Question: Below is the ER diagram with relation among 5 different entities.

My question:
1)
Each of these 5 entities a 'class' as per OOP terminology?
2)
Can you help me understand the meaning of relation(different types of lines) among these 5 entities? Line with a little bubble/ with an angular shape /text
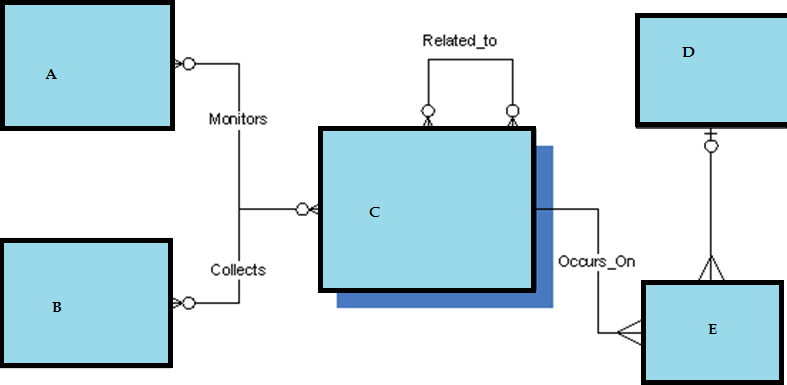
Answer: This is not an UML diagram at all, but an entity-relationship (E-R) diagram and typically shows the DB design. You can easily google it to find the detailed notstional rules, I could quickly find this page:
<URL>
If you want to model DB in UML, you can still do it, using class diagram and eventually restricting permited relationships to those available in non-OO modelling.